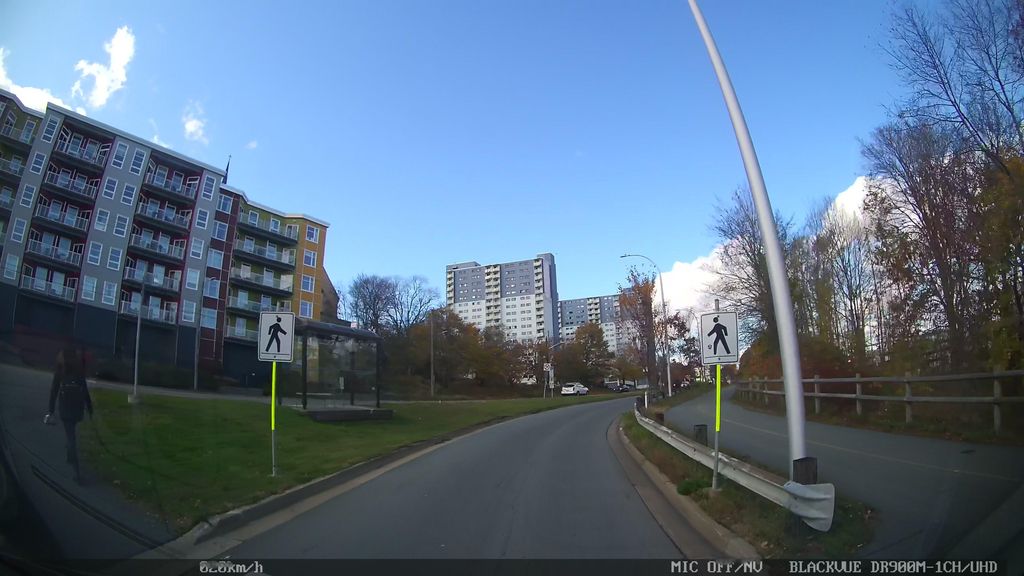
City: halifax